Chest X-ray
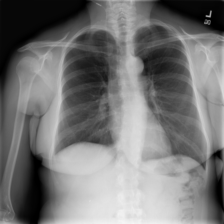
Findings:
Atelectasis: negative
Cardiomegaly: negative
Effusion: negative
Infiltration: positive
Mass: negative
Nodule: negative
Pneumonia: negative
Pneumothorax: negative
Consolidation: negative
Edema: negative
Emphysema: negative
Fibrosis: negative
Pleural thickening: negative
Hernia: negative